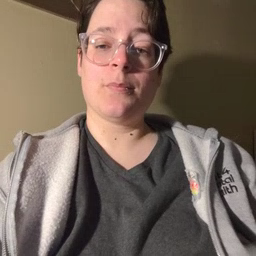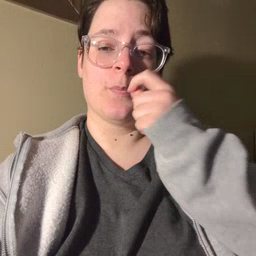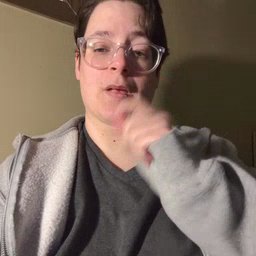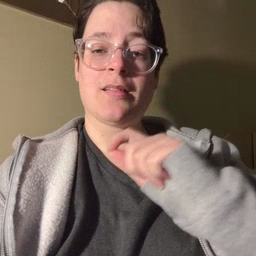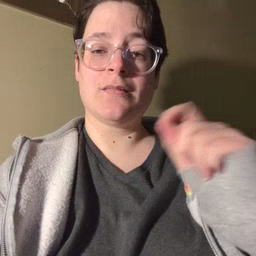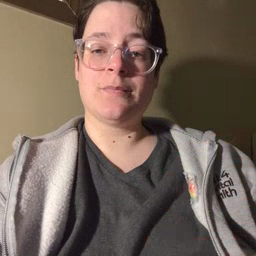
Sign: pencil